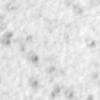
Label: no_change